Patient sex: M
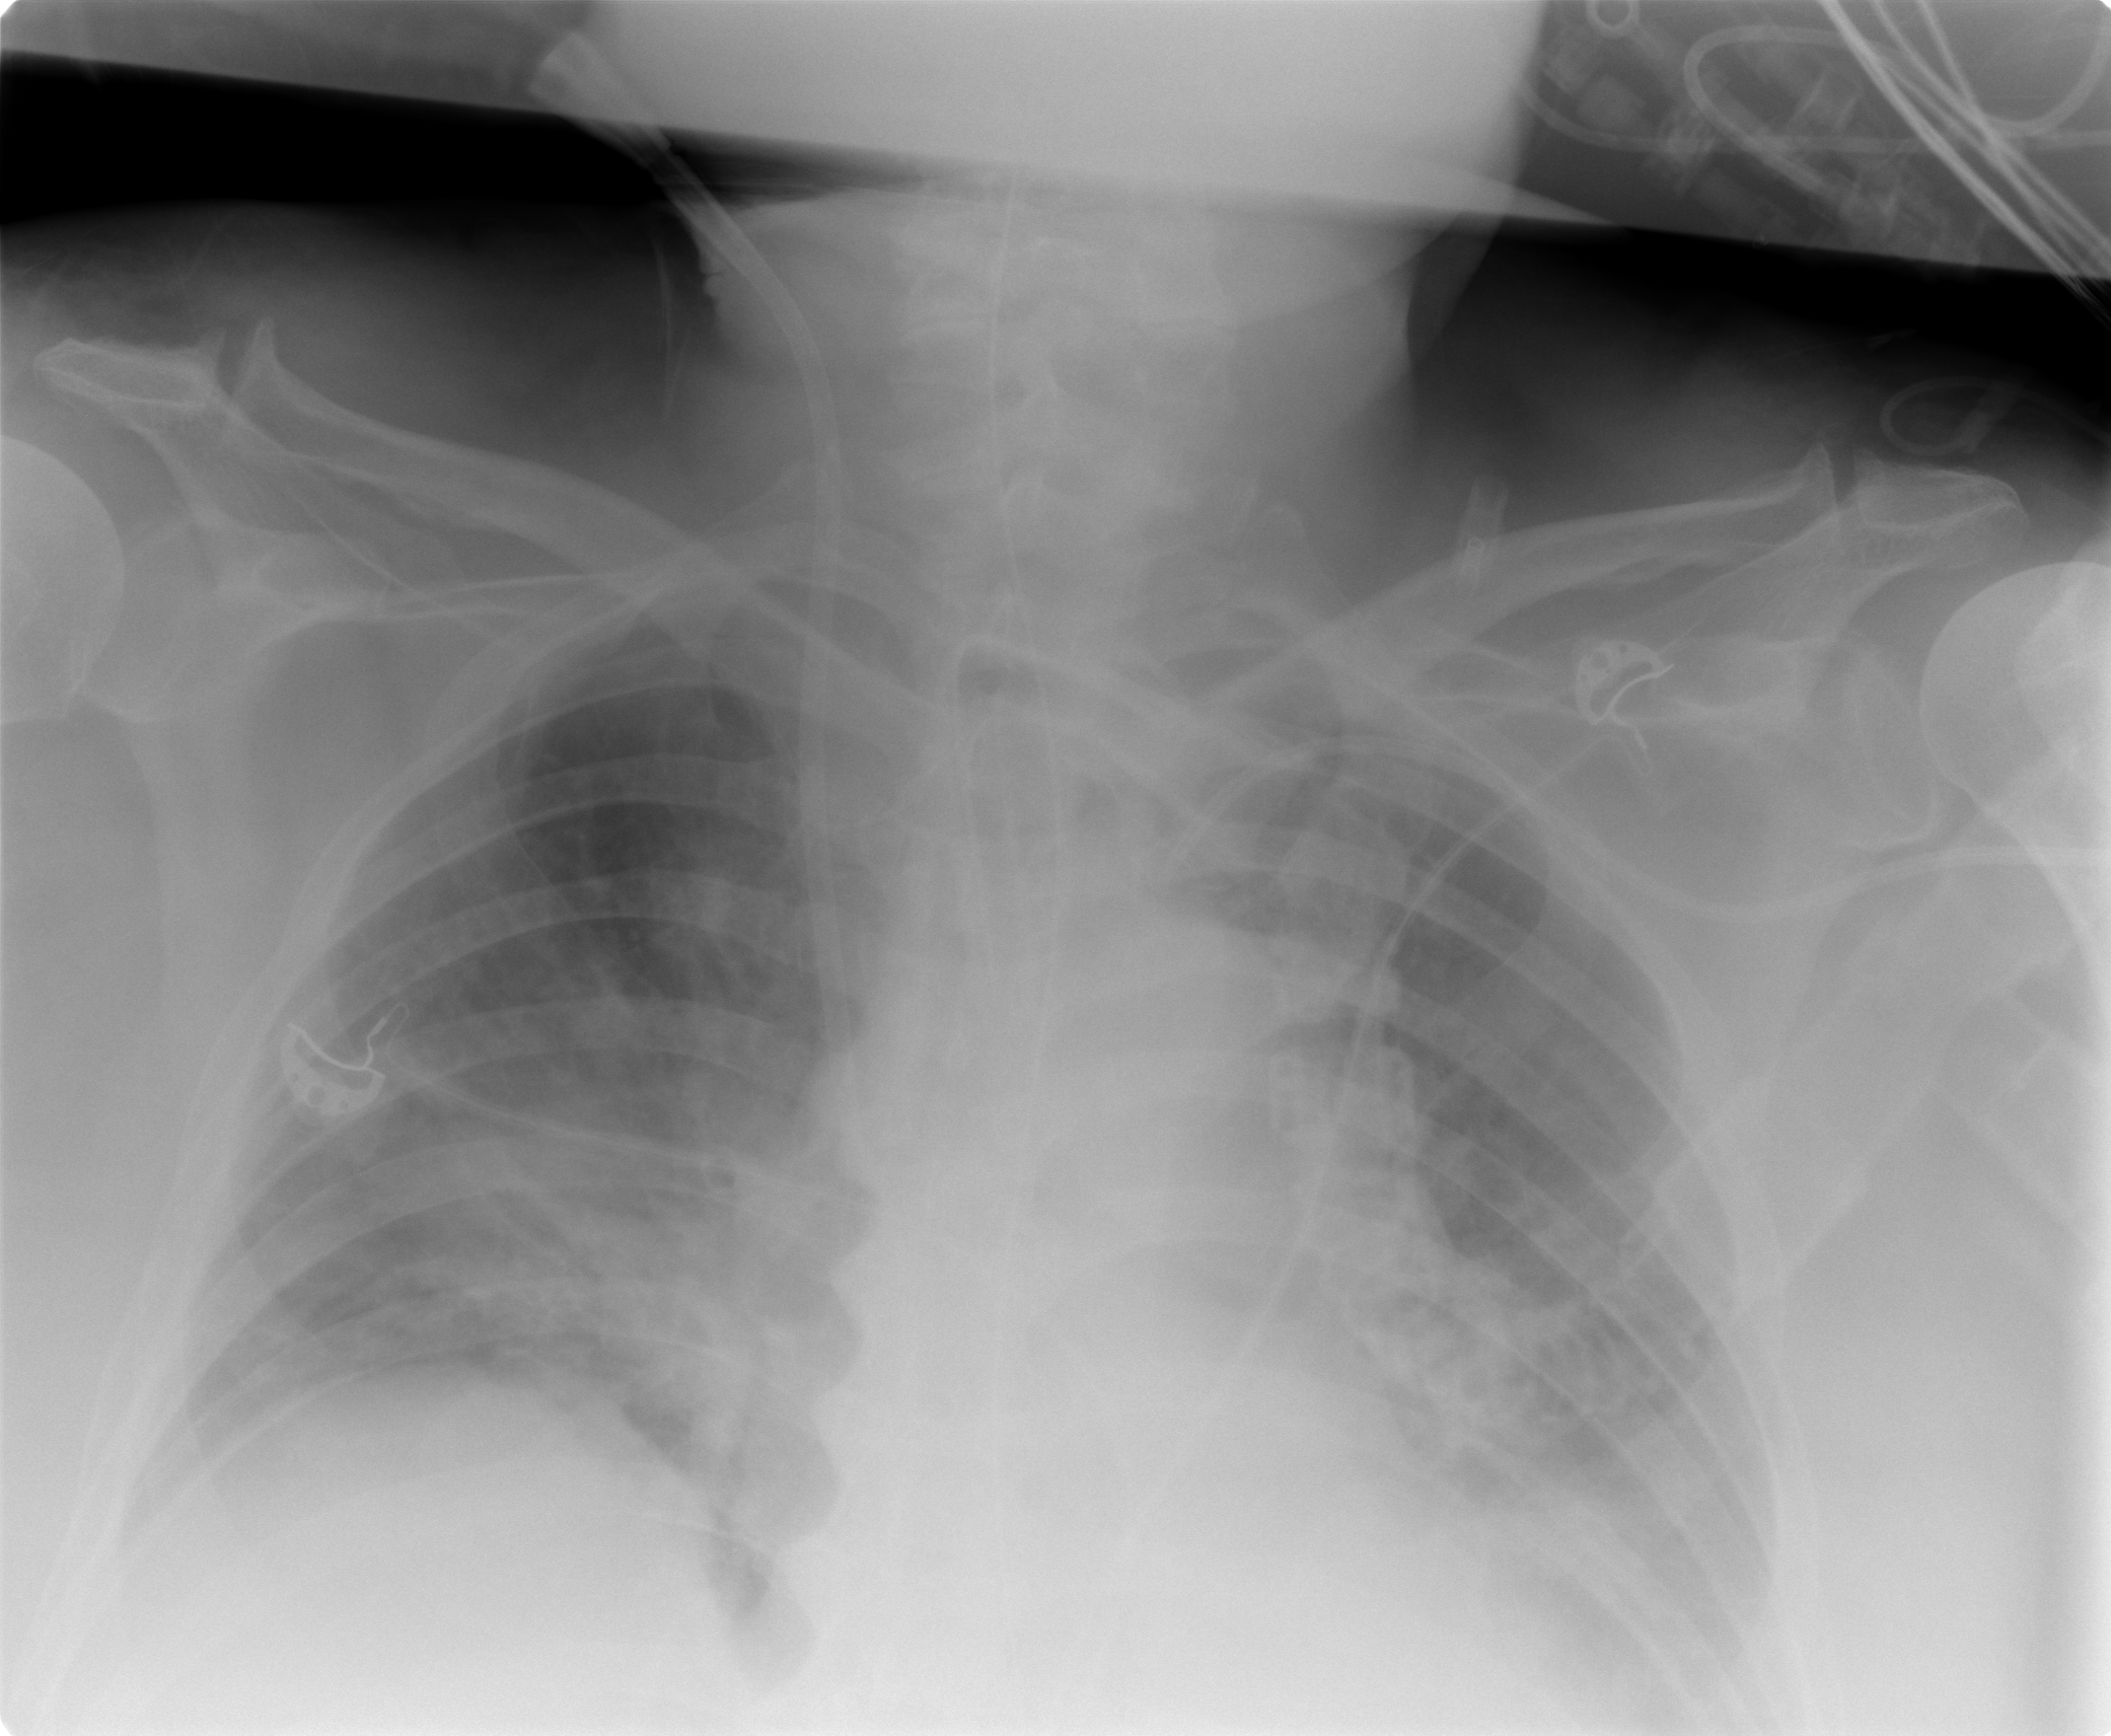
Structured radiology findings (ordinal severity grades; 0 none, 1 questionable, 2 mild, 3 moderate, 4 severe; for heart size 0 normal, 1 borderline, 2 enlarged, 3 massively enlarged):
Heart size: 1
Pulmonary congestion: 2
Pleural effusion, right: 0
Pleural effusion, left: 2
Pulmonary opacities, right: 2
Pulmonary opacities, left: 2
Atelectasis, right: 2
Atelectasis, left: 2